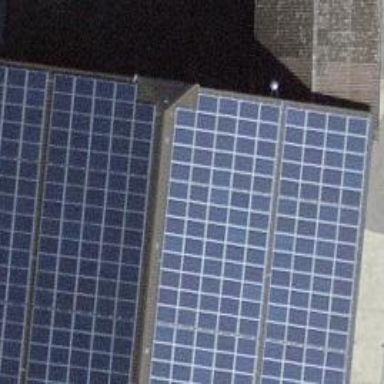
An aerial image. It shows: Solar power generator.